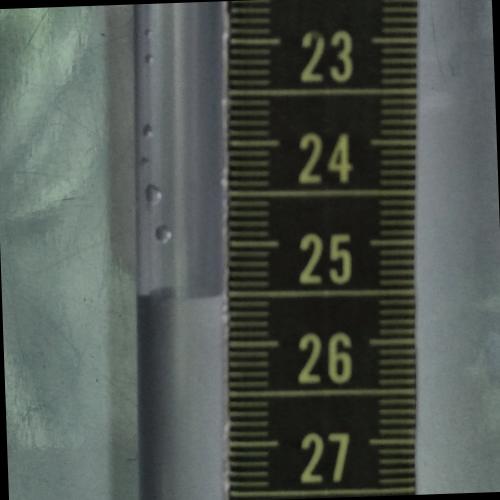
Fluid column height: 25.5 cm